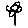
Label: flower